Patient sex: F
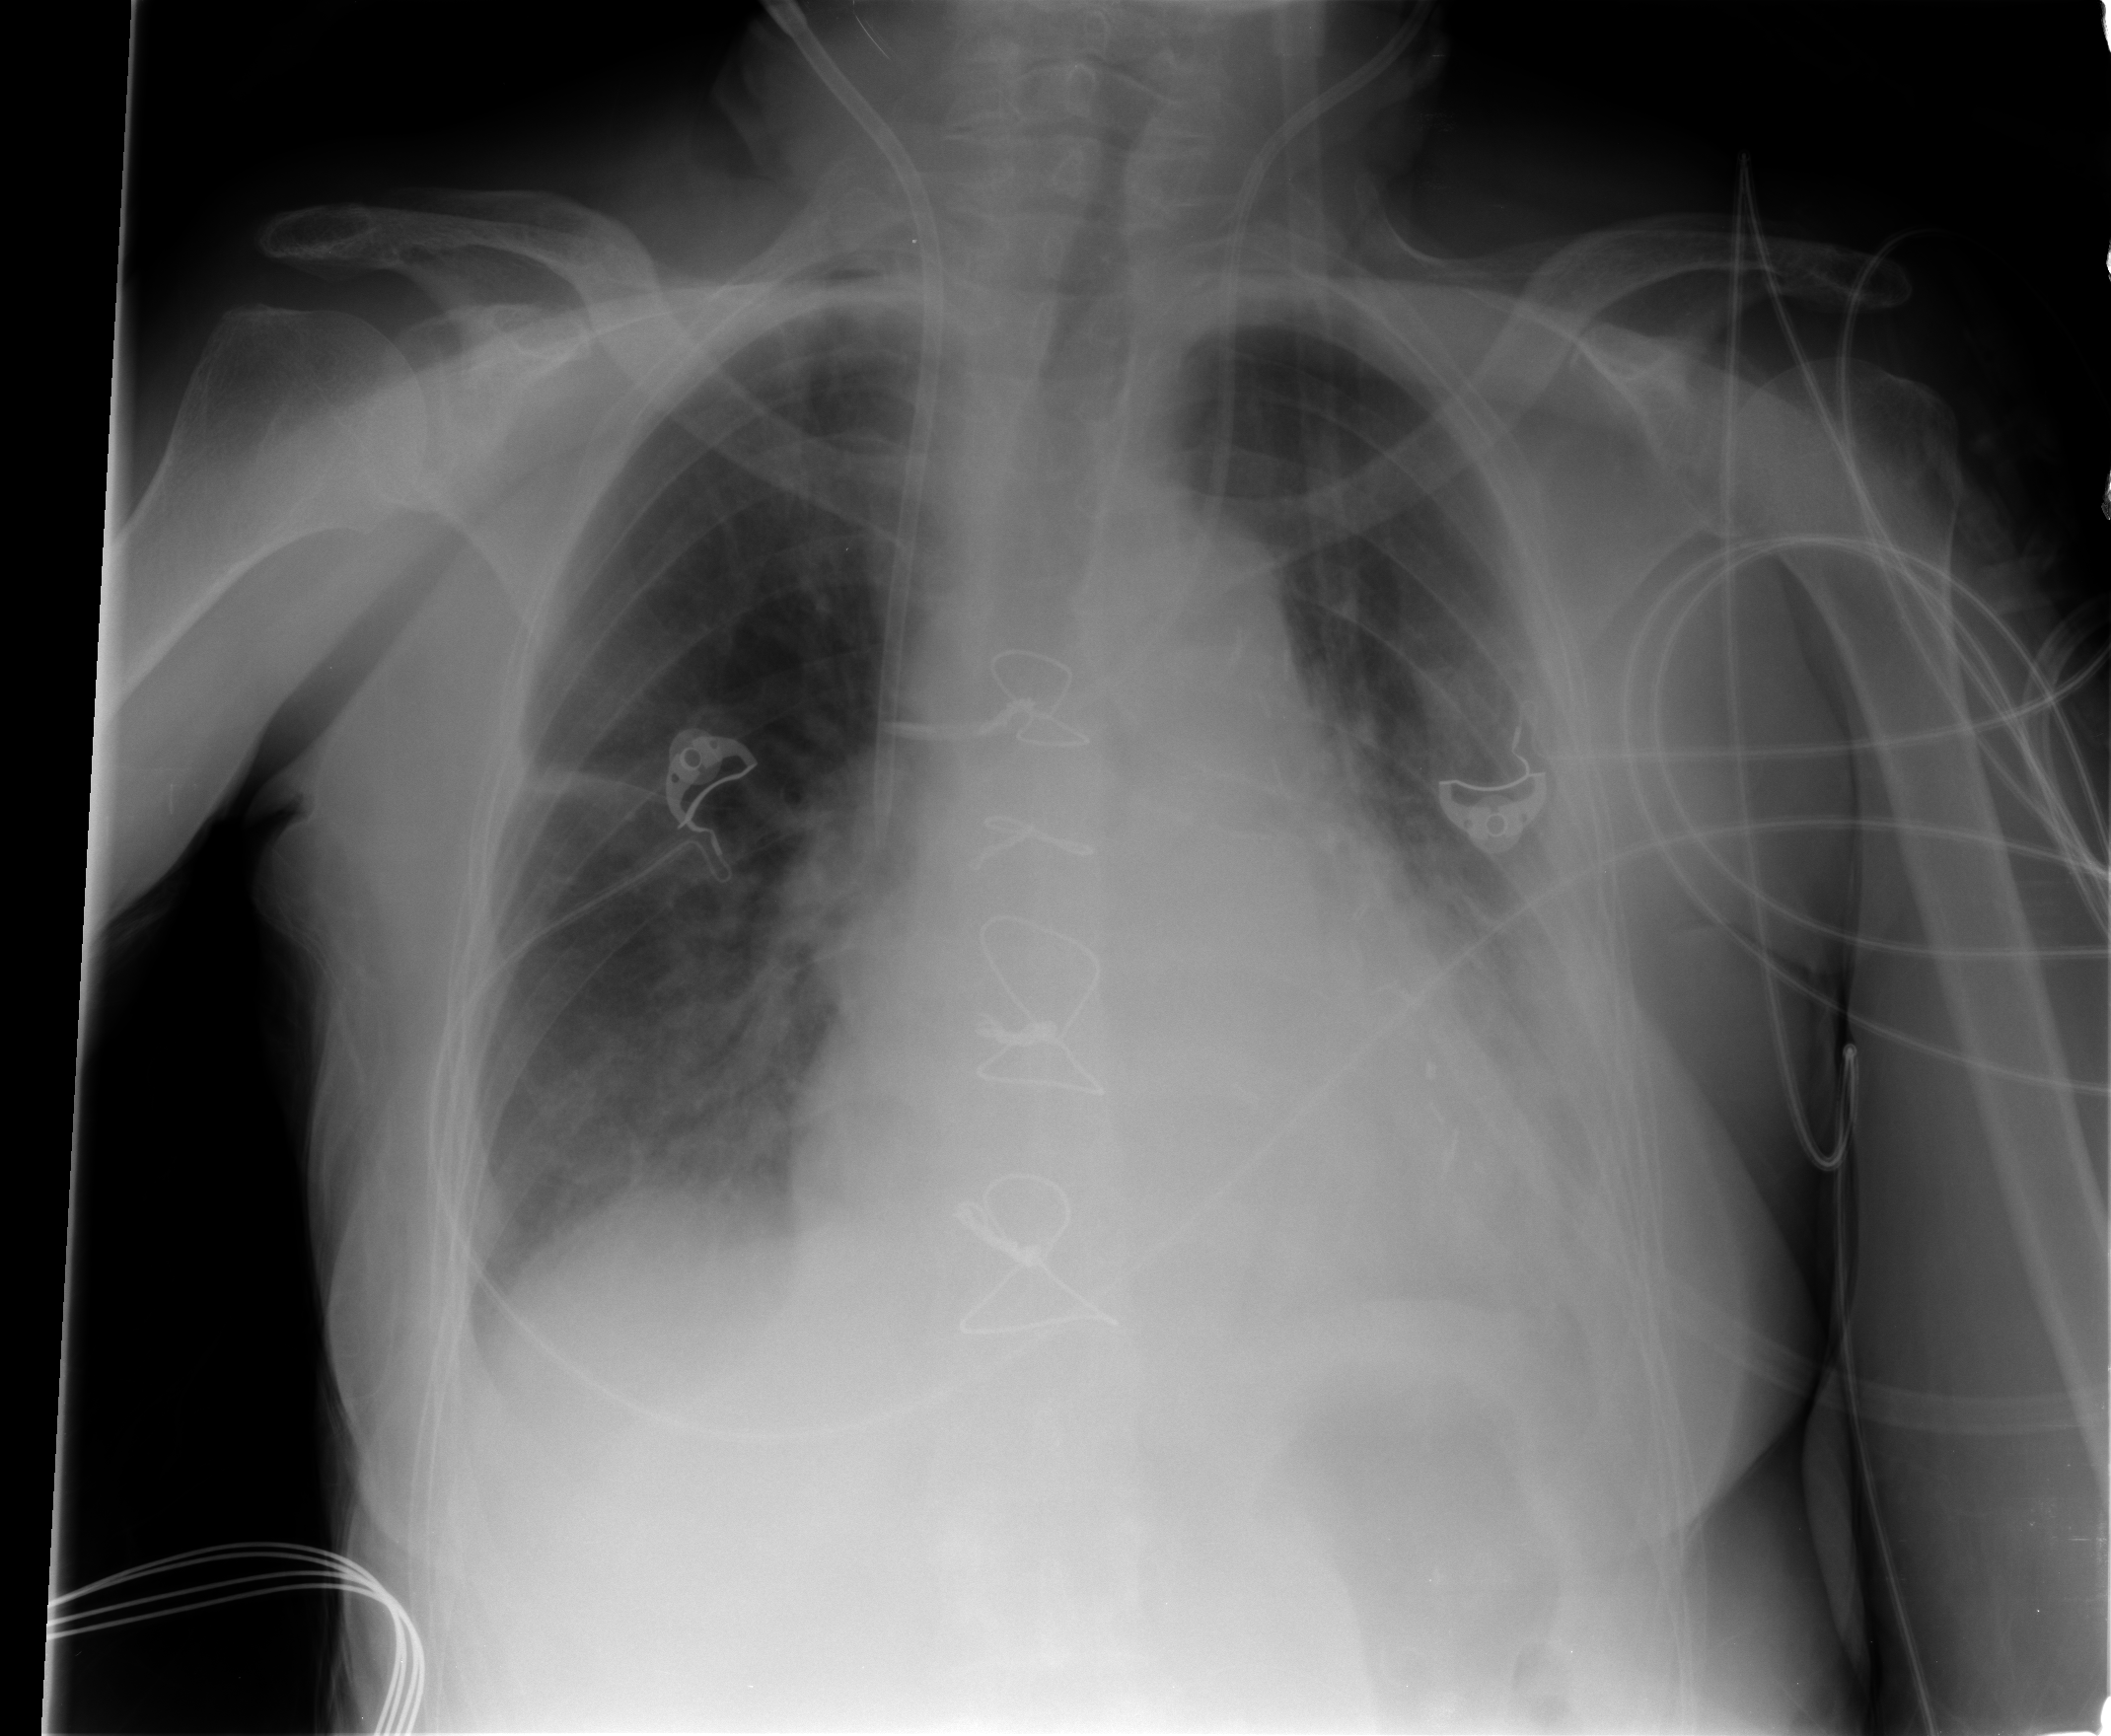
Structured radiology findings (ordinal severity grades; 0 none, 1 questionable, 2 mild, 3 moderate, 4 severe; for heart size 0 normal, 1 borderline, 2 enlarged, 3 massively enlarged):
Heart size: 2
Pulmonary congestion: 0
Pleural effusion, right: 1
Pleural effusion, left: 2
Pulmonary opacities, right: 0
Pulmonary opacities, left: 1
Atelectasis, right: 1
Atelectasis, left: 1